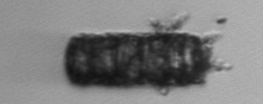
Label: Paralia_sulcata